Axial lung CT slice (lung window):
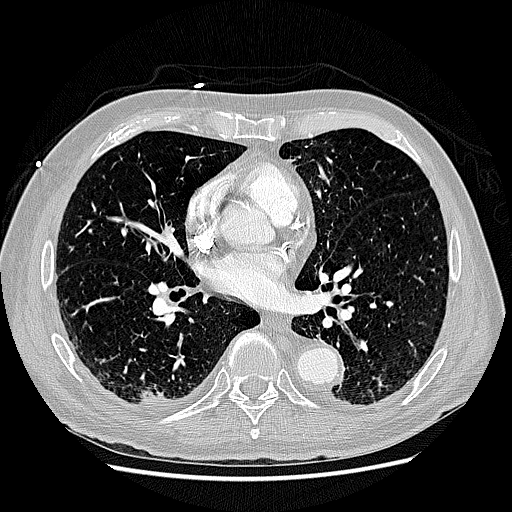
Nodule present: no